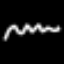
Label: squiggle